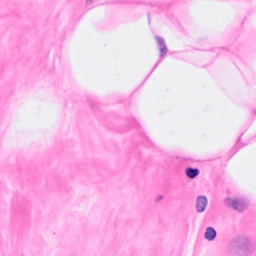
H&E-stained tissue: Breast